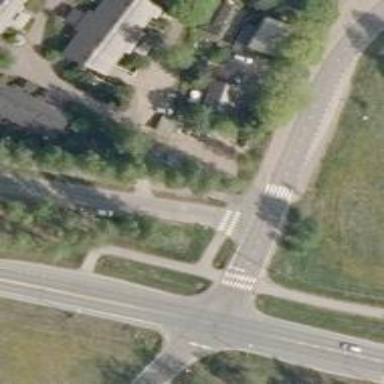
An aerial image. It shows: Marked road crossing.